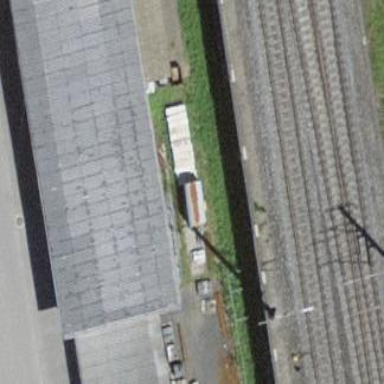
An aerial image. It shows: Warehouse building.